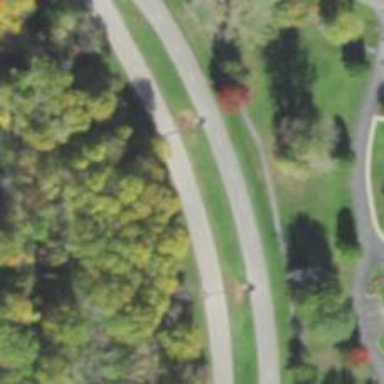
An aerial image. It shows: Secondary road.